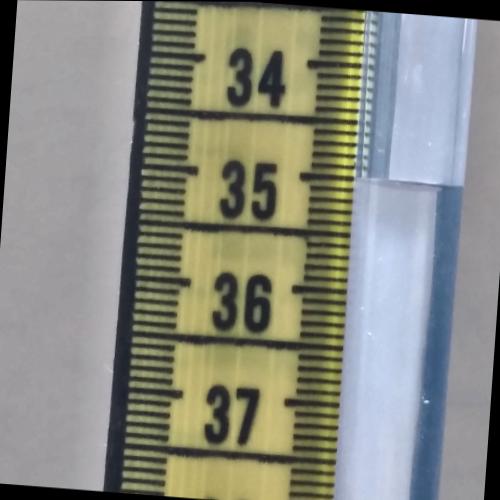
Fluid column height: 35.0 cm